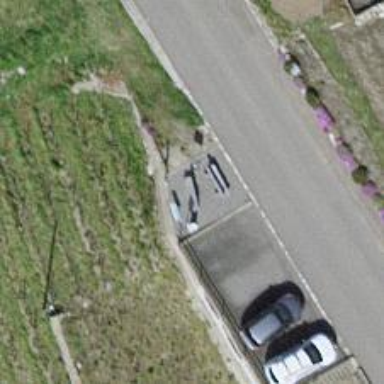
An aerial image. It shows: Brown bench in the vicinity.